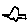
Label: car